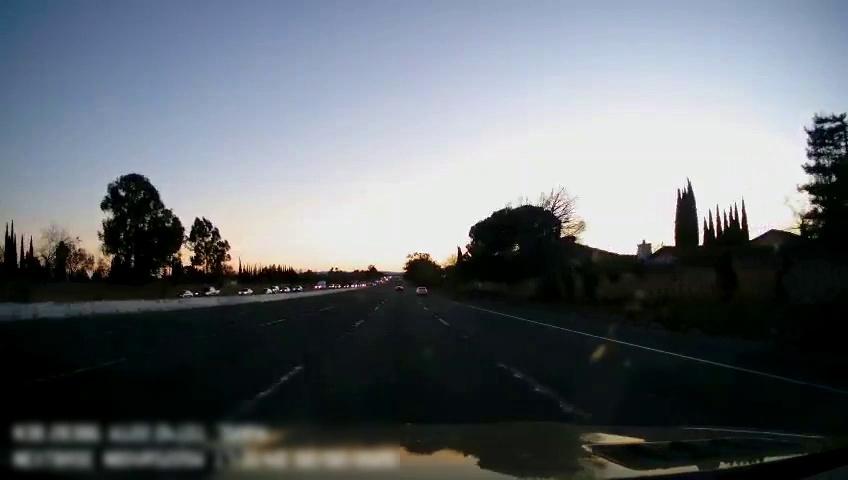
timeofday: Day
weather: Sunny
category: Drivable Space
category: Vehicles | Car
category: Vehicles | Car
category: Vehicles | Truck
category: Vehicles | SUV
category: Vehicles | SUV
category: Lanes | Current Lane
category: Lanes | Current Lane
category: Lanes | Alternate Lane
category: Lanes | Alternate Lane